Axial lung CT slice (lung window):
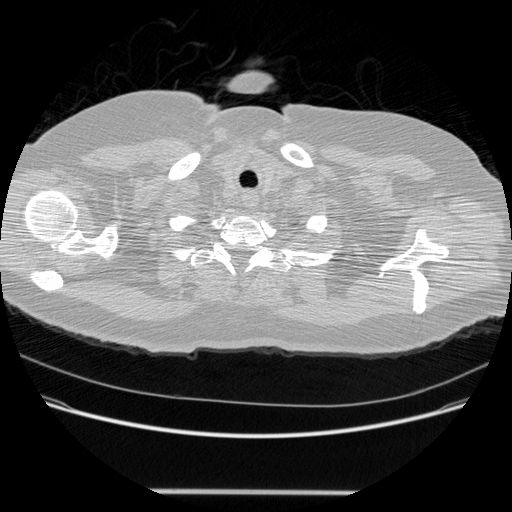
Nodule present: no